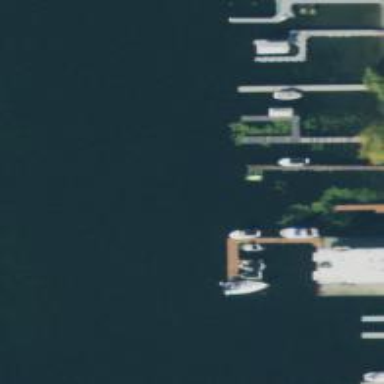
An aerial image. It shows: Man-made pier.